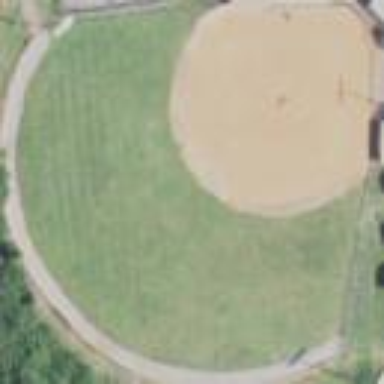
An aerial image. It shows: Baseball pitch for leisure and sports activities.